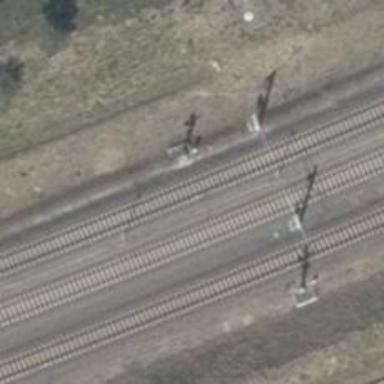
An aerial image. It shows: Railway track with contact lines for electrification.